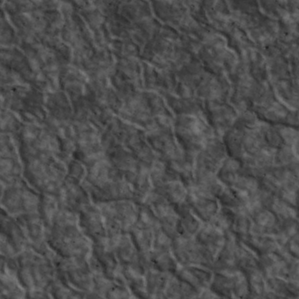
Label: non_frost